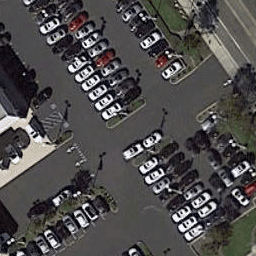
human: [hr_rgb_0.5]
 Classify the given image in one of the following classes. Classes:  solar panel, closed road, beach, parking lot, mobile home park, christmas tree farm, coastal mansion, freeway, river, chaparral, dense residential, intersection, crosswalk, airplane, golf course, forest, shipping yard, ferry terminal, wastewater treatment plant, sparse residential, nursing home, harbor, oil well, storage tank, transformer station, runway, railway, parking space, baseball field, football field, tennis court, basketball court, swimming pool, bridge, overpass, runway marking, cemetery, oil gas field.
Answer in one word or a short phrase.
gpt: parking lot